Aerial crown-view tile of a tropical tree (Barro Colorado Island, Panama), acquired 20250317:
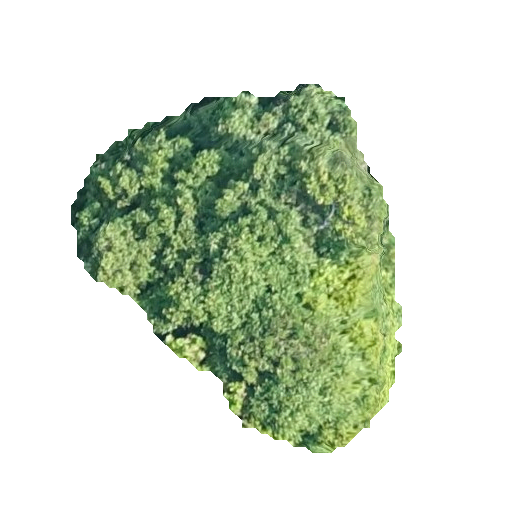
Species: Prioria copaifera
GBIF accepted scientific name: Prioria copaifera
Crown area: 121.974 m²